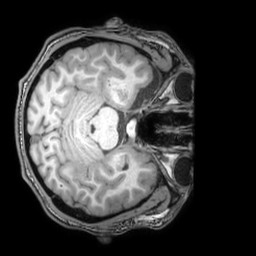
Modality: T1w
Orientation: axial
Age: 18
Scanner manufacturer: philips
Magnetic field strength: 3 T
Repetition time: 0.007 s
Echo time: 0.003501 s